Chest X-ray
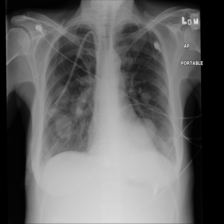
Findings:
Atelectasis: negative
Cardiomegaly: negative
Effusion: negative
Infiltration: positive
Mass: negative
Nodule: negative
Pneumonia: negative
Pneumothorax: negative
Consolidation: negative
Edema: negative
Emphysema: negative
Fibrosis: negative
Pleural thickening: negative
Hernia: negative